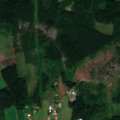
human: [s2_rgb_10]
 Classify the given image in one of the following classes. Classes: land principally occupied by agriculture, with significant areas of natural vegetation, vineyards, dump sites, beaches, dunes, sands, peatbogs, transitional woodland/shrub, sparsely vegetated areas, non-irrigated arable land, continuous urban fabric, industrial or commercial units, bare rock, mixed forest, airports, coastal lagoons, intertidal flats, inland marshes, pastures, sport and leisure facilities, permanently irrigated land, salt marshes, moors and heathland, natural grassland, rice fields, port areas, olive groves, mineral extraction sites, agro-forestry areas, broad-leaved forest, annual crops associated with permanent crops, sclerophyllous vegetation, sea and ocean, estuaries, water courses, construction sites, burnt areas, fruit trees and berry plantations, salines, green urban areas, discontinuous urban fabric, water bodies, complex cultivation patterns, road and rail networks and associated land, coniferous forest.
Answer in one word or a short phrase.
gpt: non-irrigated arable land, mixed forest, transitional woodland/shrub